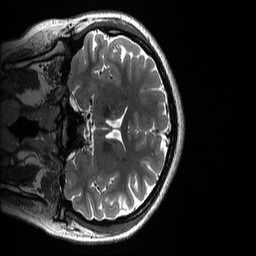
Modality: T2w
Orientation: coronal
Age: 19
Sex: female